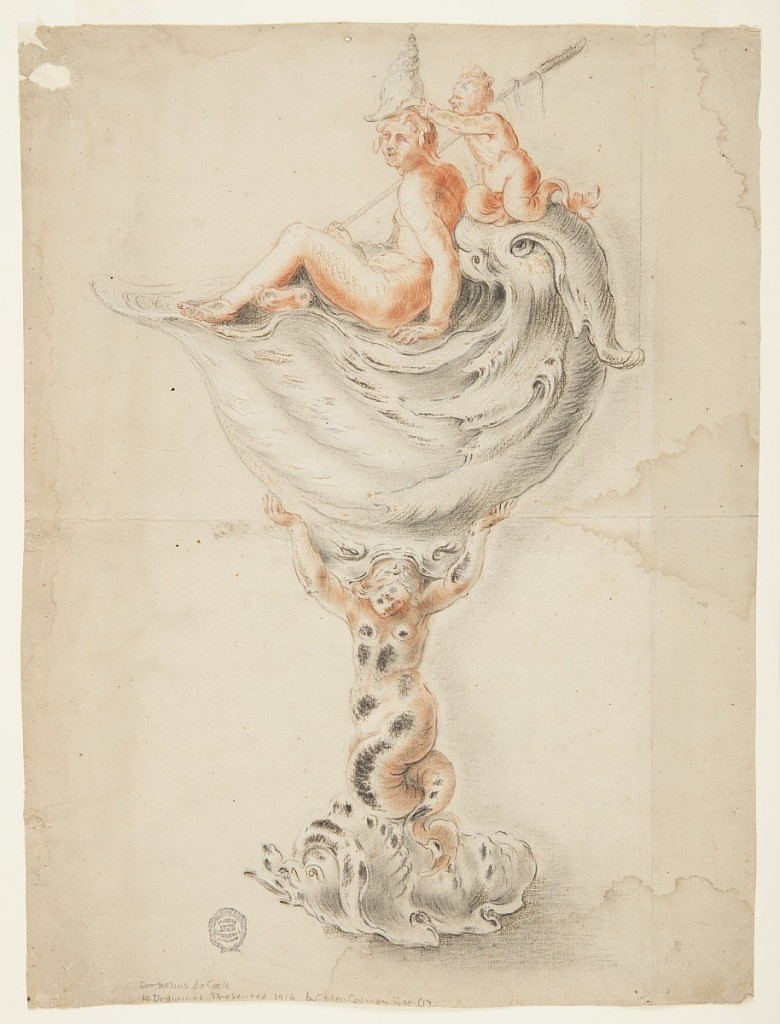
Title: Design for a Fantastic Goblet
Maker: Jan Lutma, Dutch, ca. 1584 - 1669
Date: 1630–60
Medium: Chalk, brush and wash, gouache on paper
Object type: drawing
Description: Vertical Rectangle. The foot consists of a fantastic fish upon which a mermaid stands supporting a fantastic shell in which a woman sits. She shoulders a reed spike. A child kneeling behind her puts a shell as a helmet upon her head.